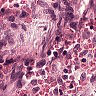
Metastatic tissue present: no